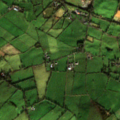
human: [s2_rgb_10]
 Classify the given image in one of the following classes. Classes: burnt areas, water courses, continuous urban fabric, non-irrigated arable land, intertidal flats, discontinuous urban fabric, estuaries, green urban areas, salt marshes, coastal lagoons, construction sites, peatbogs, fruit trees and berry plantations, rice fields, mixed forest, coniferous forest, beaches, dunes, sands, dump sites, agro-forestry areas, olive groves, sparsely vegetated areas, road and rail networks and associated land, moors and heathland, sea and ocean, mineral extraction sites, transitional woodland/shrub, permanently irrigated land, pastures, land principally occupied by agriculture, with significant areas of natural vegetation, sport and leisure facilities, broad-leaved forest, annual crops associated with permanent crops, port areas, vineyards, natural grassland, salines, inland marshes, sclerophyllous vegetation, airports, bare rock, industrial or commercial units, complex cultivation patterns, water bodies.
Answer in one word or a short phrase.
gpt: pastures